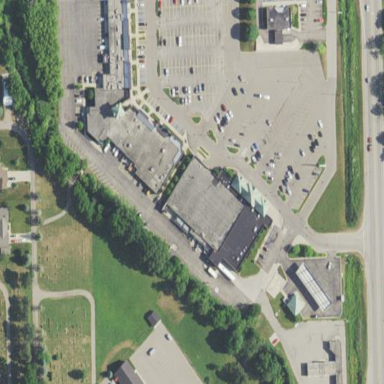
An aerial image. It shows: Street-side parking area.